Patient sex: F
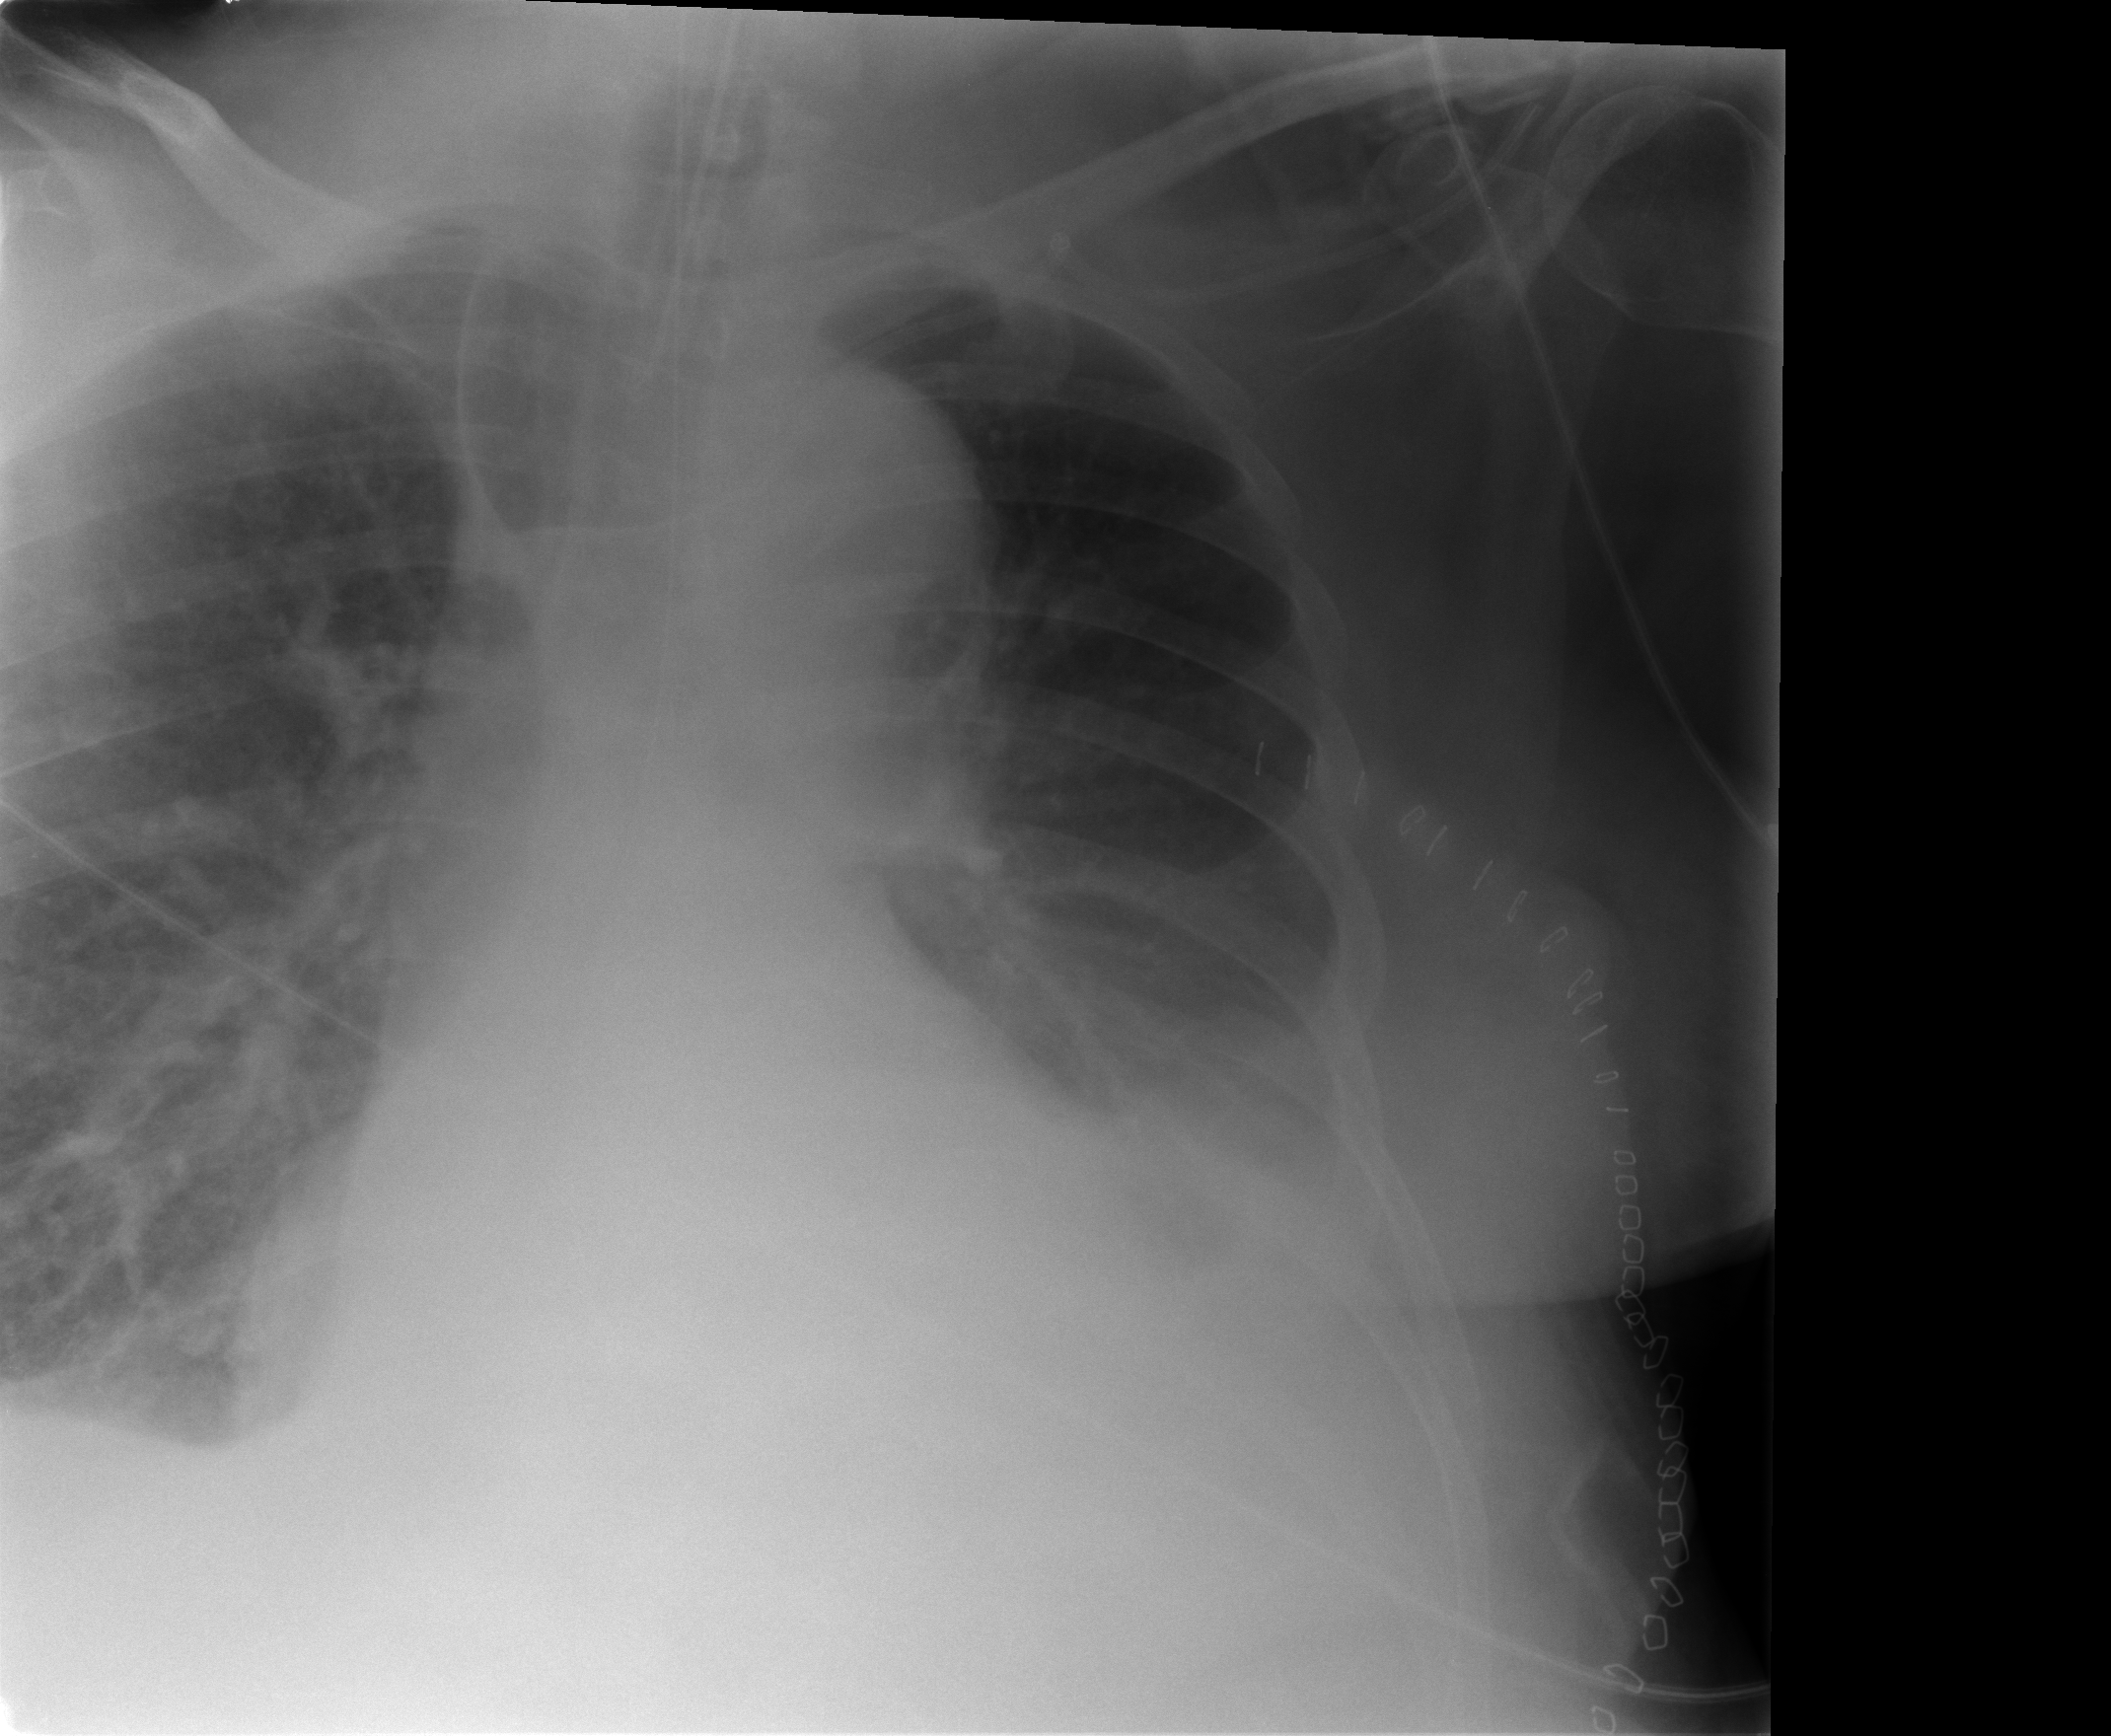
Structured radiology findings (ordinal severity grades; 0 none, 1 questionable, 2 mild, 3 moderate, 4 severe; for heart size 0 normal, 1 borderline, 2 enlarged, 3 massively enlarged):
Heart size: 2
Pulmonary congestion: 2
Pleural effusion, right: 1
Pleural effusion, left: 2
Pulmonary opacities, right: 0
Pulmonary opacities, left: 0
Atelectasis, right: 2
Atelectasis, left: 2